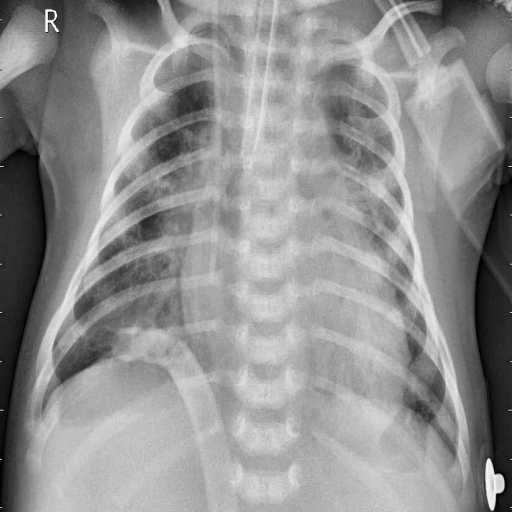
Finding: PNEUMONIA